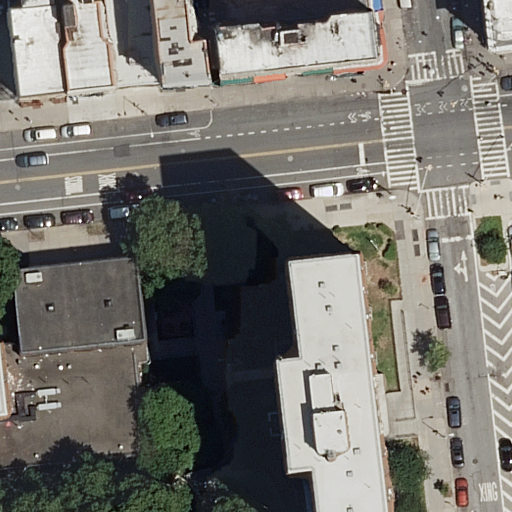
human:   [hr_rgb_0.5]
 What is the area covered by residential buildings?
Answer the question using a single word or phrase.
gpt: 2545m2

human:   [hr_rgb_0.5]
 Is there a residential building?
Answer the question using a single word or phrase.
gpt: yes

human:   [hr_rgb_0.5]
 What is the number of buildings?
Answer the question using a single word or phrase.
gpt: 9

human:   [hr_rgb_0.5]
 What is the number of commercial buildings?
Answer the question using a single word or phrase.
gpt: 0

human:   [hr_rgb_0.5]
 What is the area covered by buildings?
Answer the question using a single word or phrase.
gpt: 2545m2

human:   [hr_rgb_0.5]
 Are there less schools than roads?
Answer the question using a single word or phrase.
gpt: yes

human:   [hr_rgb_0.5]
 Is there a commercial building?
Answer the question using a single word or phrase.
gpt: no

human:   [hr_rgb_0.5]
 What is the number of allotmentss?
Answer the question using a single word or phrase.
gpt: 1

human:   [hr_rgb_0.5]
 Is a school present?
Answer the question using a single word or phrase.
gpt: yes

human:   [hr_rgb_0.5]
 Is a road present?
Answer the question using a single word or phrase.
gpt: yes

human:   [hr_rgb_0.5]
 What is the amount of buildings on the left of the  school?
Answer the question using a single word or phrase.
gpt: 0

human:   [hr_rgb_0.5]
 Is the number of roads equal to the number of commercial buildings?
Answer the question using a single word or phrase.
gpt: no

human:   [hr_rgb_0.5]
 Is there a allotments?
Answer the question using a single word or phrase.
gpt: yes

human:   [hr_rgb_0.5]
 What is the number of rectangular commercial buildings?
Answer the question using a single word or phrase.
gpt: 0

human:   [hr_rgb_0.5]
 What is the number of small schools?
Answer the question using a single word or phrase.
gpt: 0

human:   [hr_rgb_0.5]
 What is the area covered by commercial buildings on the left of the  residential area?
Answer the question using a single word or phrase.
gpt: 0m2

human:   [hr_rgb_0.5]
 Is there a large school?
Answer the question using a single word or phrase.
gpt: yes

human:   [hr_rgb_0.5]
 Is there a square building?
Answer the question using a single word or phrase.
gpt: no

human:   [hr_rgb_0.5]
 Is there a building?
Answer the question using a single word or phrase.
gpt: yes

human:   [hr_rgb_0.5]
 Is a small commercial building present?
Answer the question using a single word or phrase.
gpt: no

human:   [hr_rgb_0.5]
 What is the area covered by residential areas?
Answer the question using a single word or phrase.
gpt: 1621m2

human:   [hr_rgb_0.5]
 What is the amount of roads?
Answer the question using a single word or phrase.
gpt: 5

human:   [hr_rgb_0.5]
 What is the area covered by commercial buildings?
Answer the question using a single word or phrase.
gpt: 0m2

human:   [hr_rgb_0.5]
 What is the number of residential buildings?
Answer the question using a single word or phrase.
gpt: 9

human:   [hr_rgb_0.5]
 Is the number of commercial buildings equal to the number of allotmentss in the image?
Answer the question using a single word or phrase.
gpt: no

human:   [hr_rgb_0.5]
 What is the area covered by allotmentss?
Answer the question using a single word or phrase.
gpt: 854m2

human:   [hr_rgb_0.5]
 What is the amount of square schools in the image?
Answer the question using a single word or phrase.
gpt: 0

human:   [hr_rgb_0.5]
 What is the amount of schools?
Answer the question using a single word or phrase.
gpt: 1

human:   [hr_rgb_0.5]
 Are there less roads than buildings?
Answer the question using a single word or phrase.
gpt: yes

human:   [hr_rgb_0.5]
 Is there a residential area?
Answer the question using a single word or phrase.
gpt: yes

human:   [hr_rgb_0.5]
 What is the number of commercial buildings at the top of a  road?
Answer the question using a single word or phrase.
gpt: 0

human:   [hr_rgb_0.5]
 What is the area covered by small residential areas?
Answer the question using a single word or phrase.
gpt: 0m2

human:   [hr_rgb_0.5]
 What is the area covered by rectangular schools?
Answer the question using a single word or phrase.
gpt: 1621m2

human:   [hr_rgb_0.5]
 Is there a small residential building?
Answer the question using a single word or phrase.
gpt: yes

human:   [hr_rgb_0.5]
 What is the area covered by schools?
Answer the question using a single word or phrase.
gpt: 1621m2

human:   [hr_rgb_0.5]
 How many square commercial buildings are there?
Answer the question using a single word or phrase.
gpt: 0

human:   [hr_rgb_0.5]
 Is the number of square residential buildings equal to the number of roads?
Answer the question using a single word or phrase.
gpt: no

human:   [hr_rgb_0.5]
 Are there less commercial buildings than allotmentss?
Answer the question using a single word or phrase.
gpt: yes

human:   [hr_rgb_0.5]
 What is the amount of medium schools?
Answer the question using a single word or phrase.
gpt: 0

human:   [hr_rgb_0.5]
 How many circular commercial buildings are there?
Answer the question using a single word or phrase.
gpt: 0

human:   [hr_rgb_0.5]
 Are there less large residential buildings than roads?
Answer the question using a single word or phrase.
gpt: yes

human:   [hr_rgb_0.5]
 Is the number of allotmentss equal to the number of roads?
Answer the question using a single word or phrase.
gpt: no

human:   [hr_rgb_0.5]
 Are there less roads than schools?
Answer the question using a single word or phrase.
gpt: no

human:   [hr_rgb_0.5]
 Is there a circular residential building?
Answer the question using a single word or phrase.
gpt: no

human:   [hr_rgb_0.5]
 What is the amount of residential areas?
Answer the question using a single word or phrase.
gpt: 1

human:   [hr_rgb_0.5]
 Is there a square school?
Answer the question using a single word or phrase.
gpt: no

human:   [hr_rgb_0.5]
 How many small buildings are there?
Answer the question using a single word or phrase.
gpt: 1

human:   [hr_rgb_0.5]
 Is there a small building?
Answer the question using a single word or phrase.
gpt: yes

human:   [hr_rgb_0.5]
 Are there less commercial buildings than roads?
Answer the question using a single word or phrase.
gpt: yes

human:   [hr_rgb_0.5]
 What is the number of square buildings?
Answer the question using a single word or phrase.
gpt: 0

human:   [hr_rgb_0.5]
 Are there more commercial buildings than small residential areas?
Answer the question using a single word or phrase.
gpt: no

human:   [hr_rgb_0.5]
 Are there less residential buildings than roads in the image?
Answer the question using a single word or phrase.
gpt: no

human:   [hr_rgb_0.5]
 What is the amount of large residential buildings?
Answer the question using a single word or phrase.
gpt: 1

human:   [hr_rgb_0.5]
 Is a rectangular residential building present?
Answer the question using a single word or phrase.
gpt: yes

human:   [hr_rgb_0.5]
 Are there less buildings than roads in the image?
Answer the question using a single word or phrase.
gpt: no

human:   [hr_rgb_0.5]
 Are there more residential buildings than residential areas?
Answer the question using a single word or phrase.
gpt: yes

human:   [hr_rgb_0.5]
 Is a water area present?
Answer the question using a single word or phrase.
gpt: no

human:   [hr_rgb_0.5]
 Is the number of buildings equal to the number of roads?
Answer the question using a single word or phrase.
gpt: no

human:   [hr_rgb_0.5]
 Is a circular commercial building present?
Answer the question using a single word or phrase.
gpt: no

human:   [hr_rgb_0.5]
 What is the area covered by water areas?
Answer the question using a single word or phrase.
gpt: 0m2

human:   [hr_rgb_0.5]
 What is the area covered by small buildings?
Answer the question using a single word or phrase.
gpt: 53m2

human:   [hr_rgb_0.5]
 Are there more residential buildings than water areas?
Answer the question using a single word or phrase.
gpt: yes

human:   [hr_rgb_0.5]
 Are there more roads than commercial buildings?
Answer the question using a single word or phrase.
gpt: yes

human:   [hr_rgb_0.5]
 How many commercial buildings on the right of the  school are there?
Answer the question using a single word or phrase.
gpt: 0